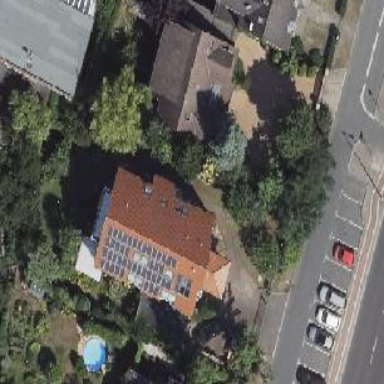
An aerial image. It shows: Gabled building with roof made of firebrick roof tiles.